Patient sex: F
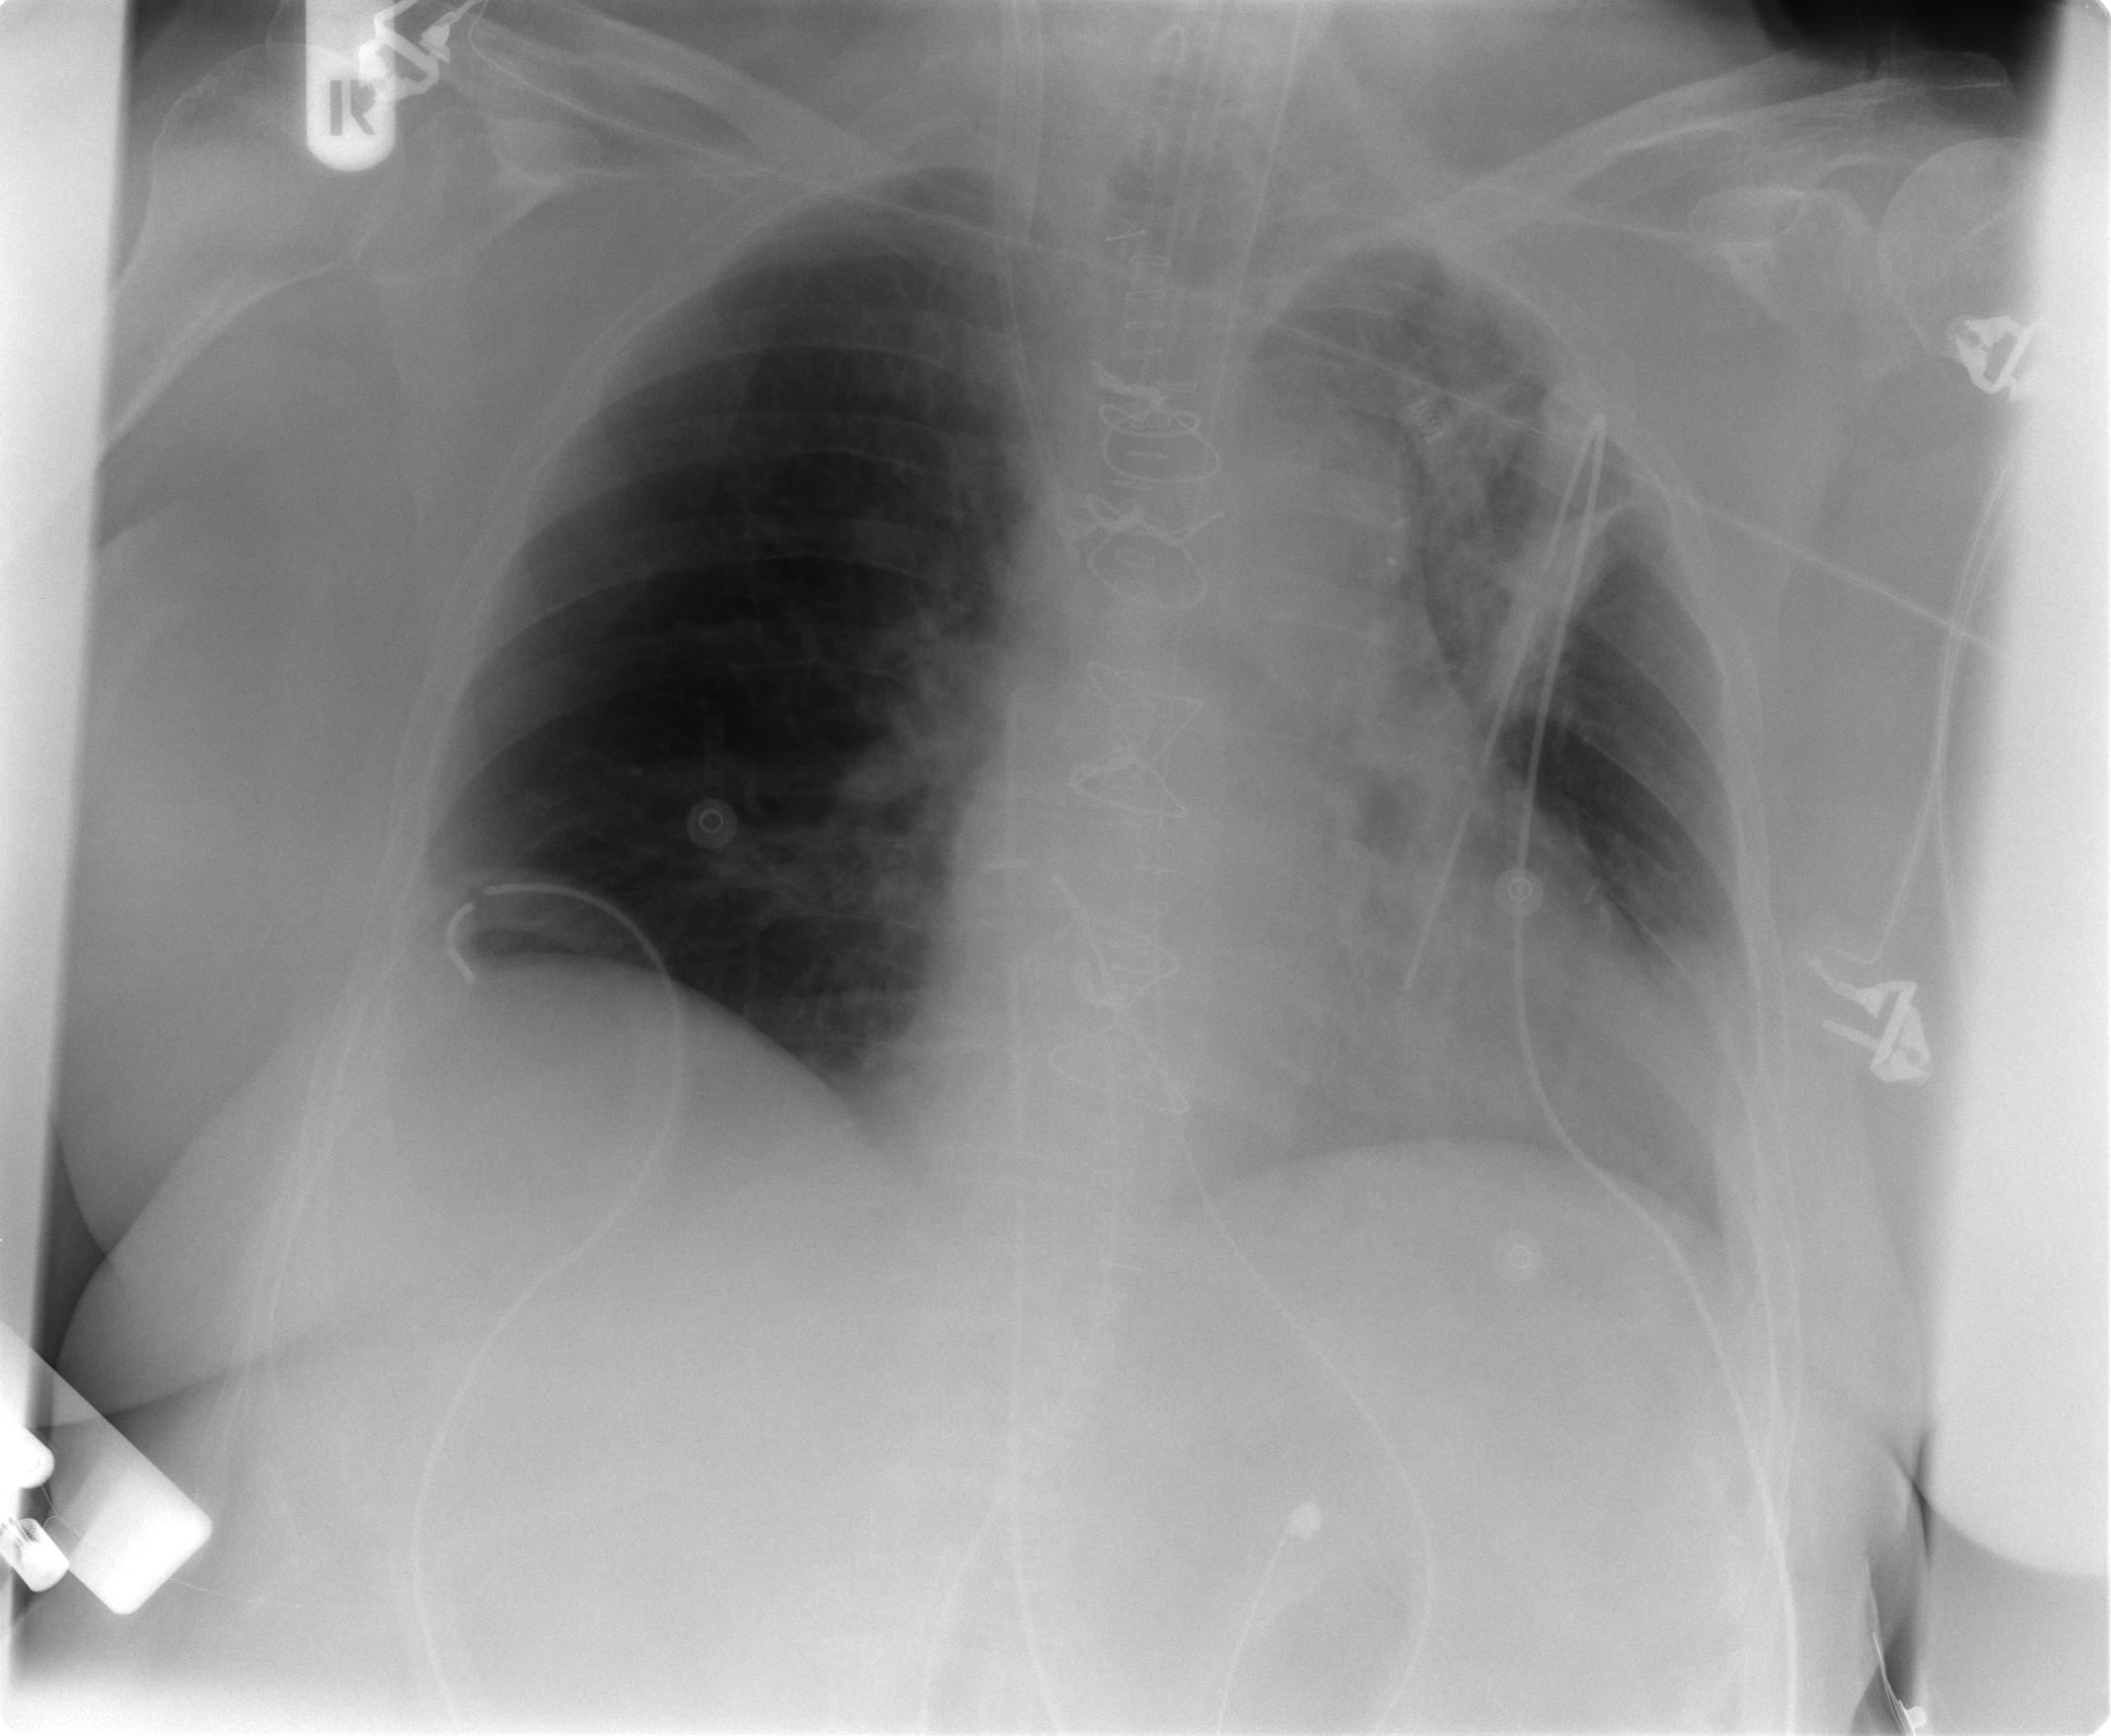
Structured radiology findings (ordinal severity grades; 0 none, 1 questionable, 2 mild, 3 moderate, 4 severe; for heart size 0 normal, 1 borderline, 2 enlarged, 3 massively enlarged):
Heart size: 2
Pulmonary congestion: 0
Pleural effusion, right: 0
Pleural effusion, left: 3
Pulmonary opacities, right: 0
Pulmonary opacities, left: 2
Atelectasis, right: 0
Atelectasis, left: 2